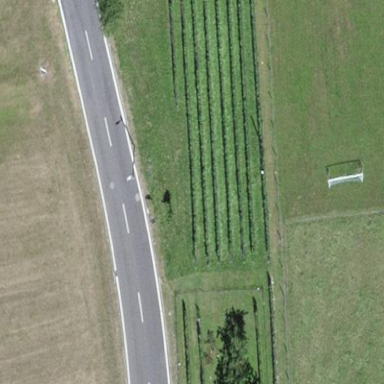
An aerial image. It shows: Vineyard growing grapes.